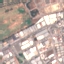
Label: Industrial